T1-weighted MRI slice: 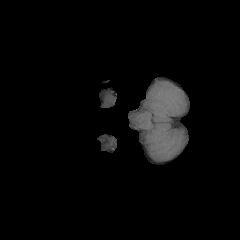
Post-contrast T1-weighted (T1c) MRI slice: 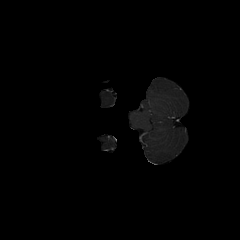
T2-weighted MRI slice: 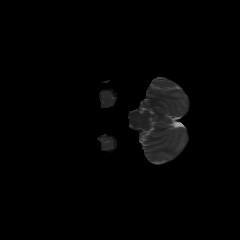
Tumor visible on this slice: no